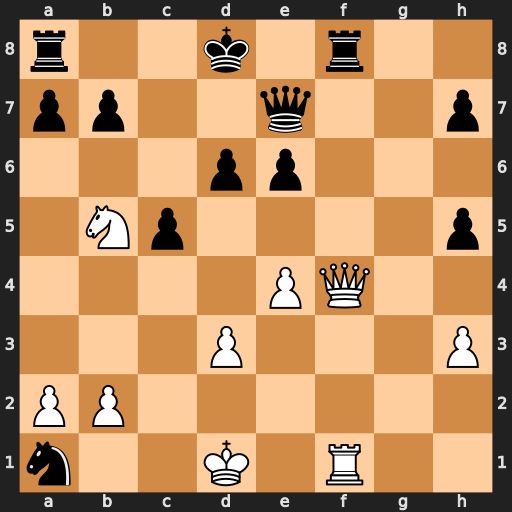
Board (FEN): r2k1r2/pp2q2p/3pp3/1Np4p/4PQ2/3P3P/PP6/n2K1R2
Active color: w
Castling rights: -
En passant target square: -
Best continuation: Qxf8+ Qxf8 Rxf8+ Kd7 Rxa8